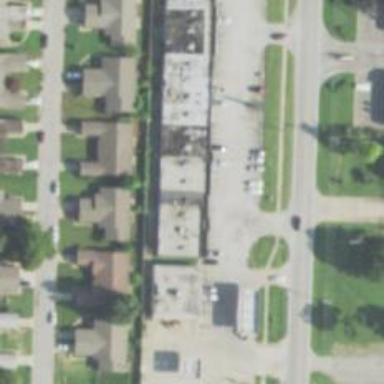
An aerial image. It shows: Convenience shop.